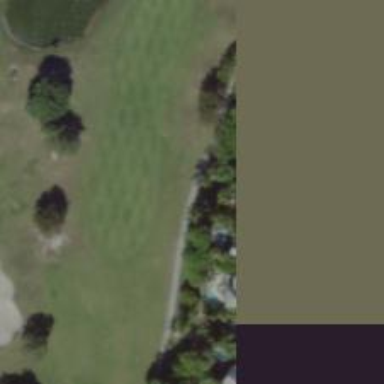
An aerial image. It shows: Path designated for golf carts.